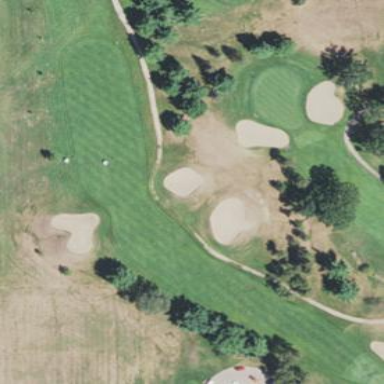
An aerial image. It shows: Area of rough grass used for golf.